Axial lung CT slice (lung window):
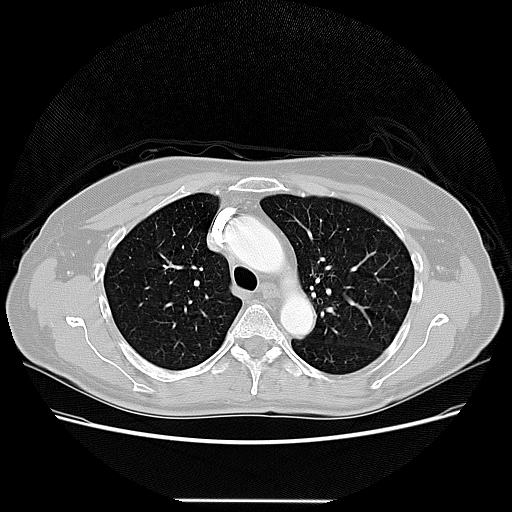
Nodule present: no